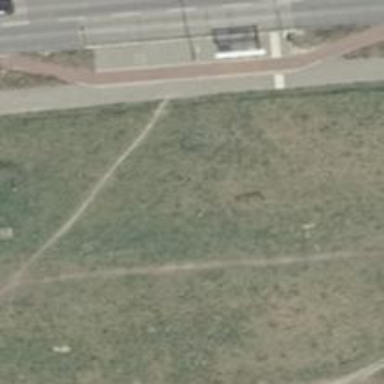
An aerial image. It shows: Footway along the road.